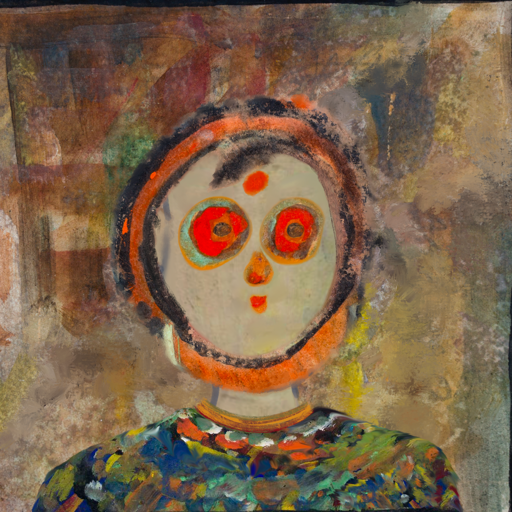
Background: Mosgoul, Head And Neck Front: Hill_Girl, Face Front: Sisters, Bust: An_Impression, Hair Front: Childish, Head Accessory: Blank, Second Necklace: Blank, Necklace: Mother_And_Son_Son, Baby: Blank